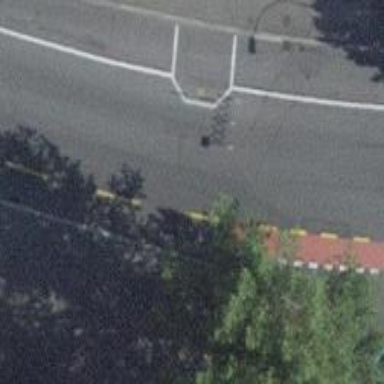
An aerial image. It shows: Pedestrian path with asphalt surface.